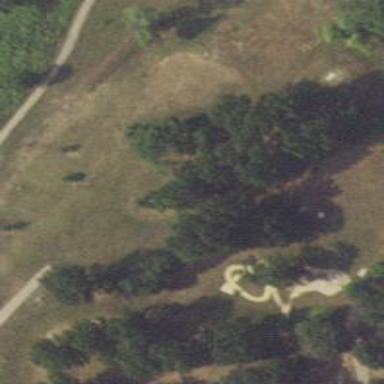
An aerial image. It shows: Disc golf basket.